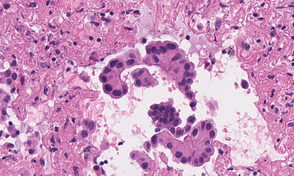
Tumor epithelial tissue: yes
Tumor-associated stroma tissue: yes
Normal tissue: no